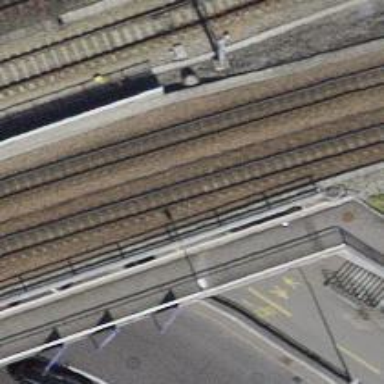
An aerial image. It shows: Narrow-gauge railway with 1 track. The tracks are electrified with contact line.